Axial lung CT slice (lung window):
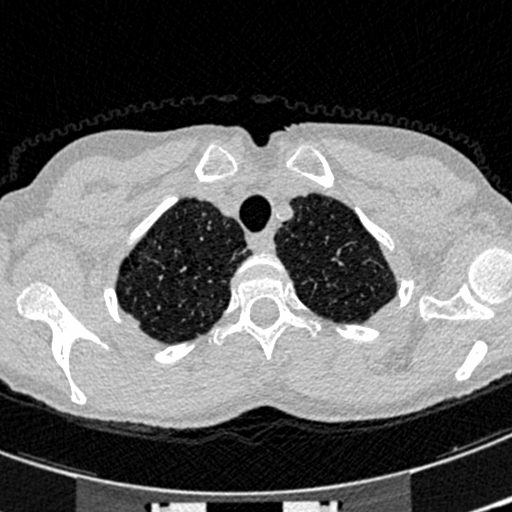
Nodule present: no